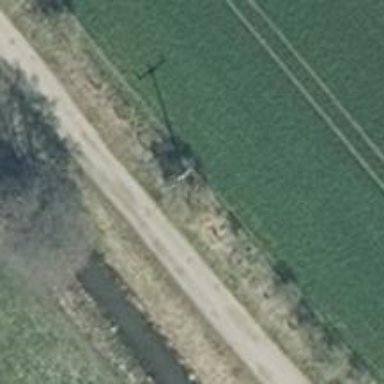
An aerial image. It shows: Power pole.